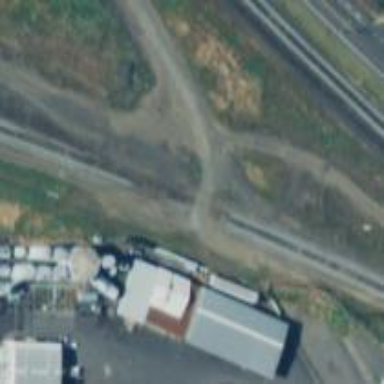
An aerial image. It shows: Railway level crossing.